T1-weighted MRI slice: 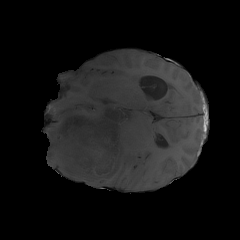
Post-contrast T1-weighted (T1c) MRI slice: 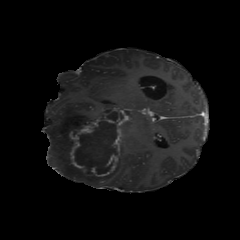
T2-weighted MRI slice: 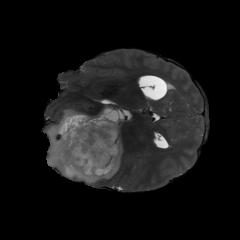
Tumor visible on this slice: yes